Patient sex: M
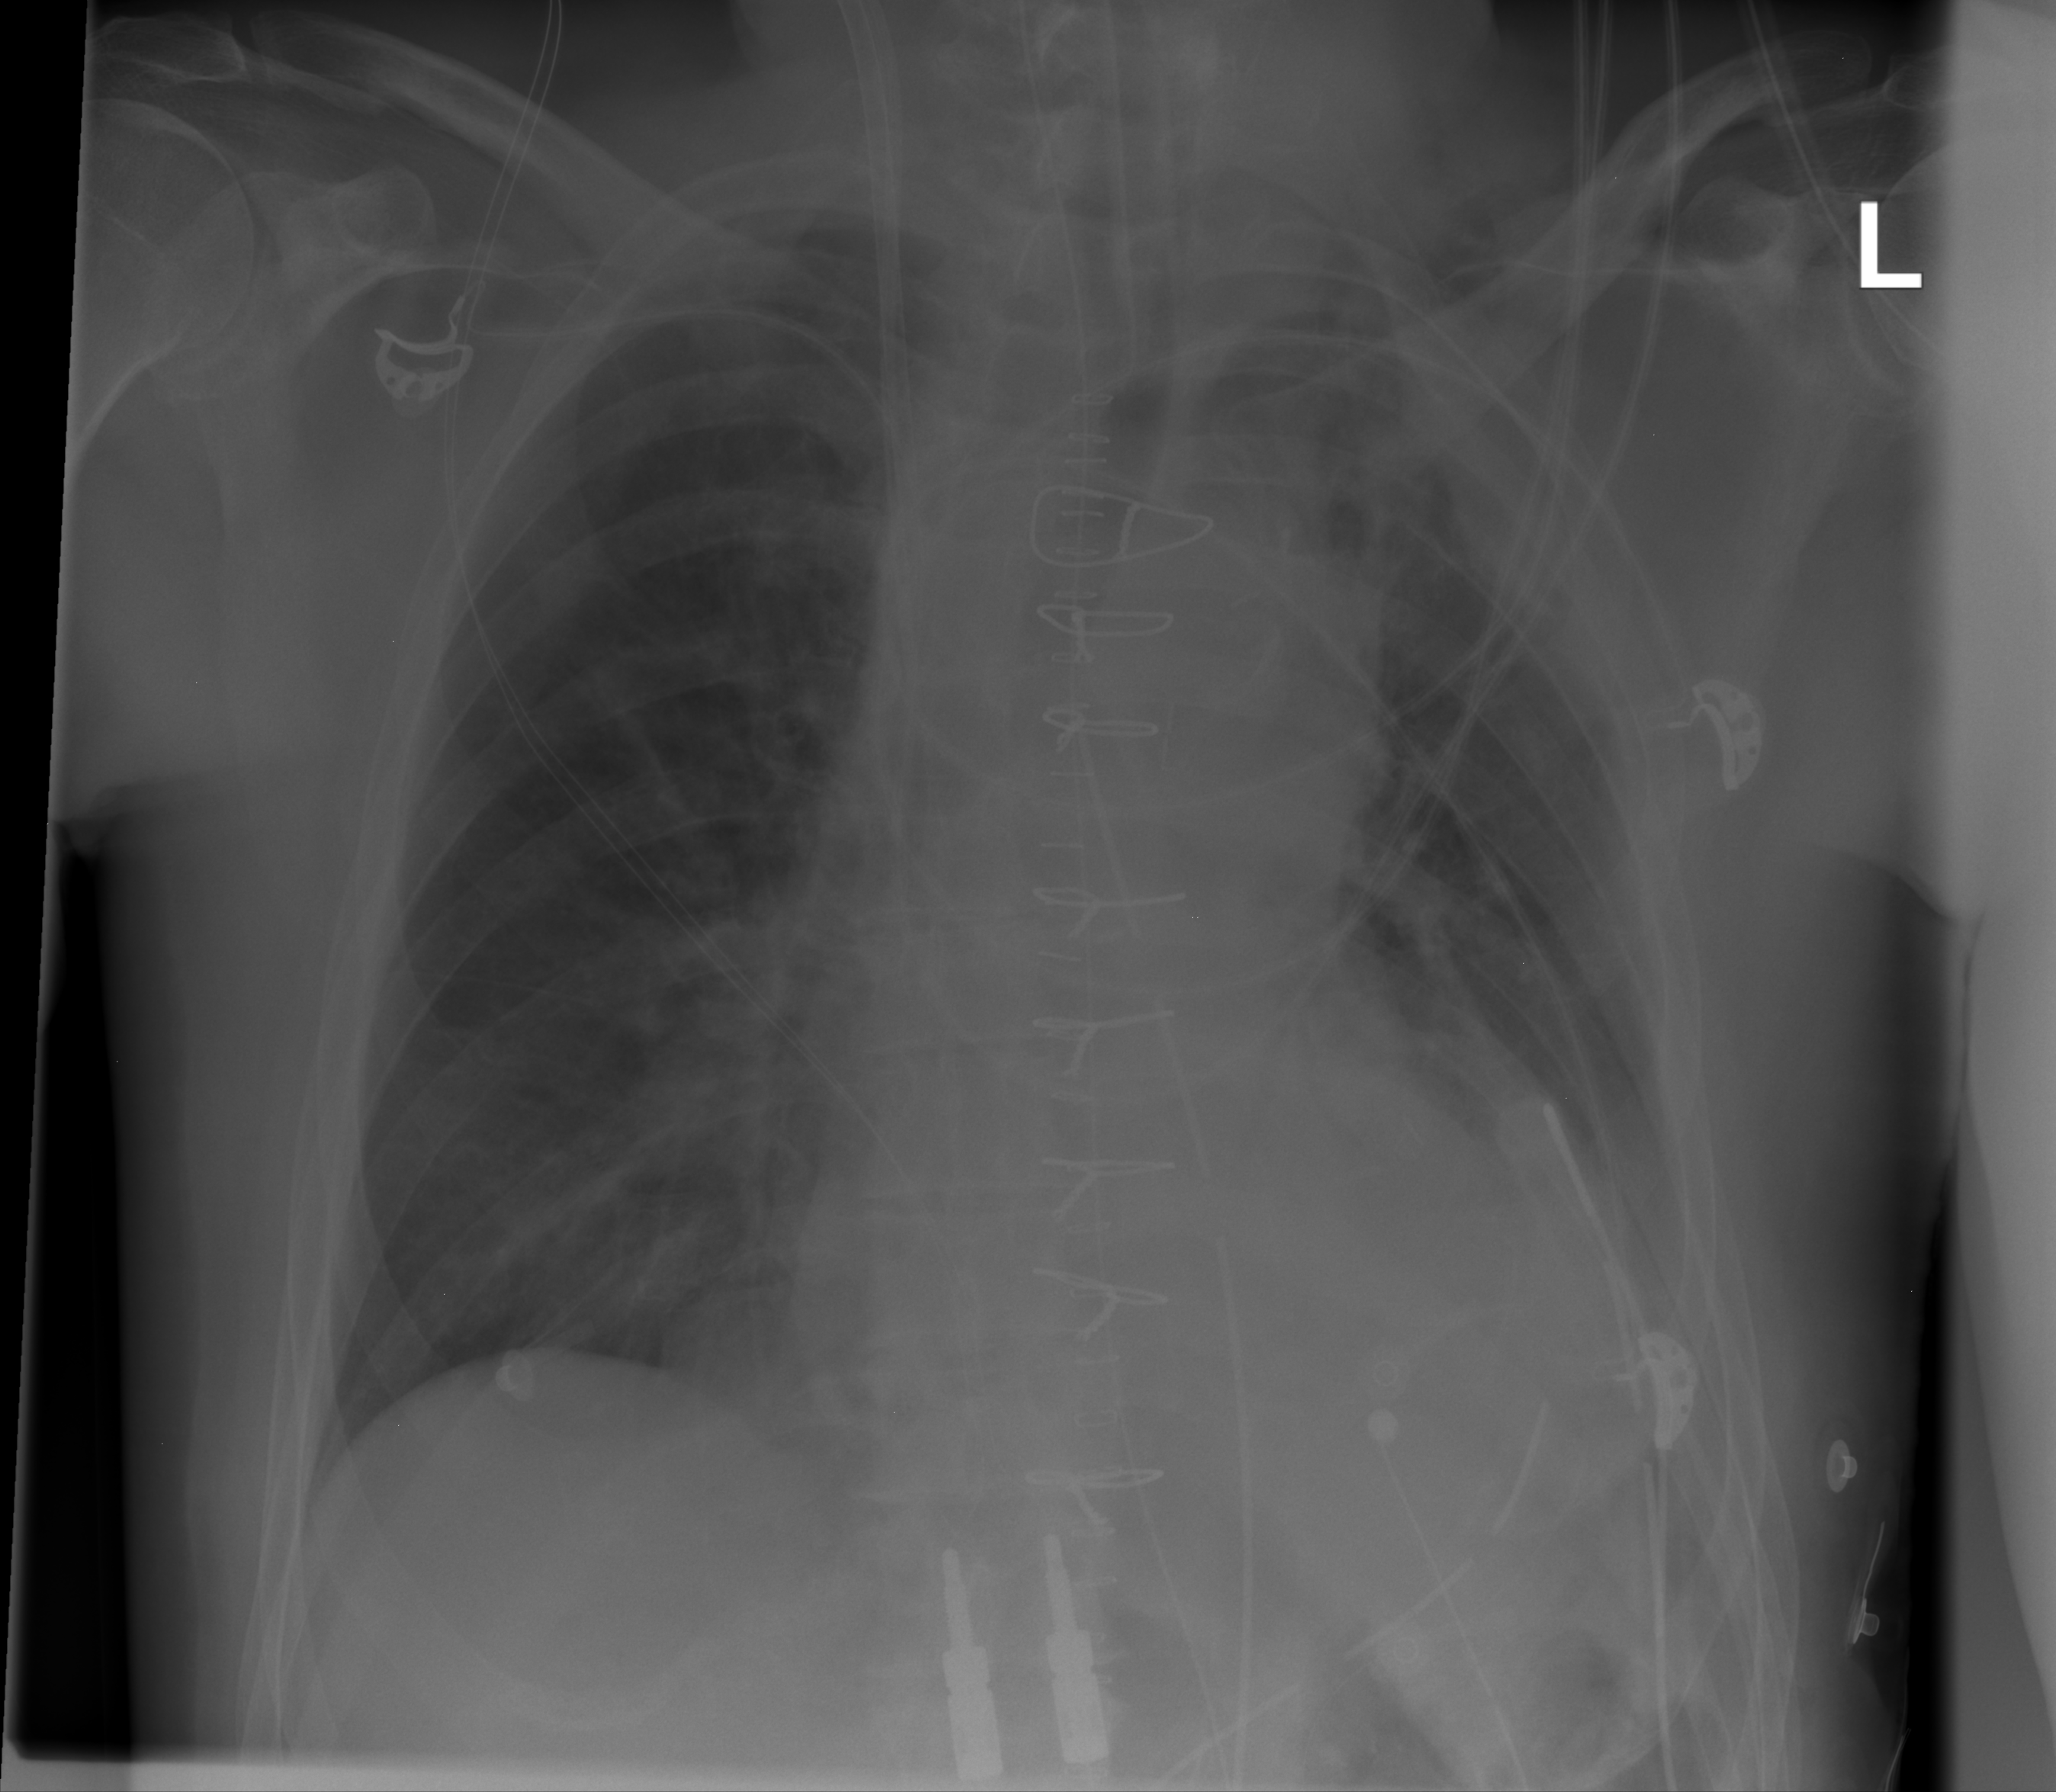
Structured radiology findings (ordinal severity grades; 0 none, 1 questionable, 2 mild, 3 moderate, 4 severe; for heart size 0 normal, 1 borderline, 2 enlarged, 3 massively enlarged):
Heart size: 0
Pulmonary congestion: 0
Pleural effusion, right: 0
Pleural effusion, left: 2
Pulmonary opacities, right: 0
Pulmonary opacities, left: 0
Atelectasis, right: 0
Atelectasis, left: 2